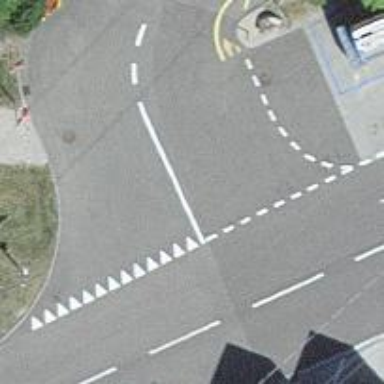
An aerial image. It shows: Uncontrolled zebra crossing on the road.